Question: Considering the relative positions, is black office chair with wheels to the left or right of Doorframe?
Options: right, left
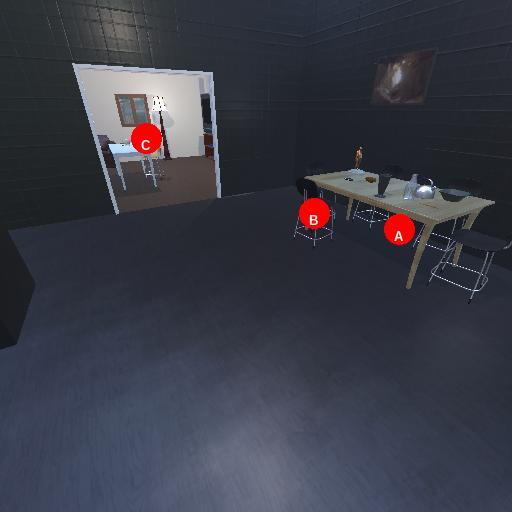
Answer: right